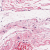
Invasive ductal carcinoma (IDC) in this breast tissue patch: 0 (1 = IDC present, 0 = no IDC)